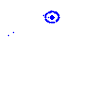
Particle: kaon